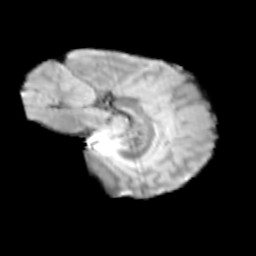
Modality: T2w
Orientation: sagittal
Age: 10
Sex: male
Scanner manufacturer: siemens
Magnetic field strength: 3 T
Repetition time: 3.8 s
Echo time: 0.07 s